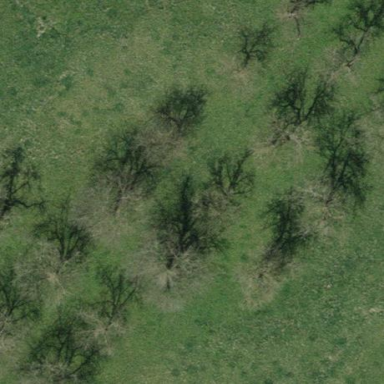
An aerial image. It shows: Orchard.